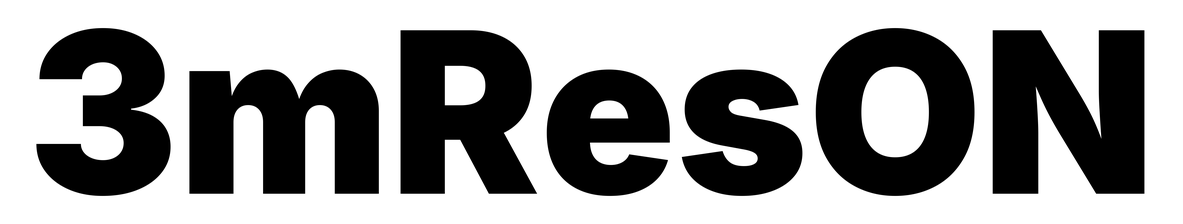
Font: Inter_Black